Aerial crown-view tile of a tropical tree (Barro Colorado Island, Panama), acquired 20250124:
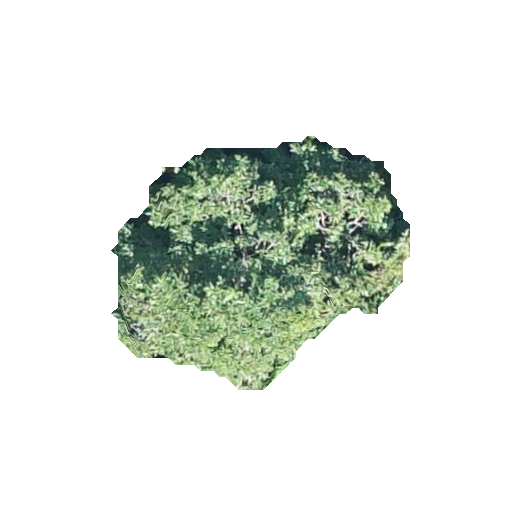
Species: Genipa americana
GBIF accepted scientific name: Genipa americana
Crown area: 78.768 m²